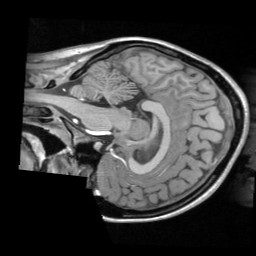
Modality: T1w
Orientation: sagittal